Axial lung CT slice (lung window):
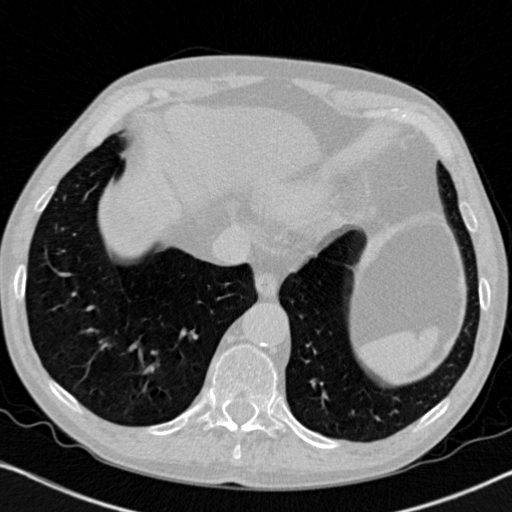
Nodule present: no